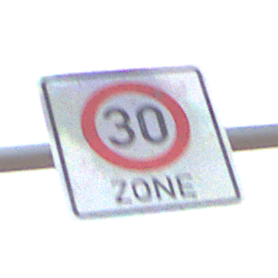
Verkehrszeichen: BeginnZone30
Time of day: SunriseSunset
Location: Outdoor (Nature)
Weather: PartlyCloudy
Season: NotSpecified
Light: Natural